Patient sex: F
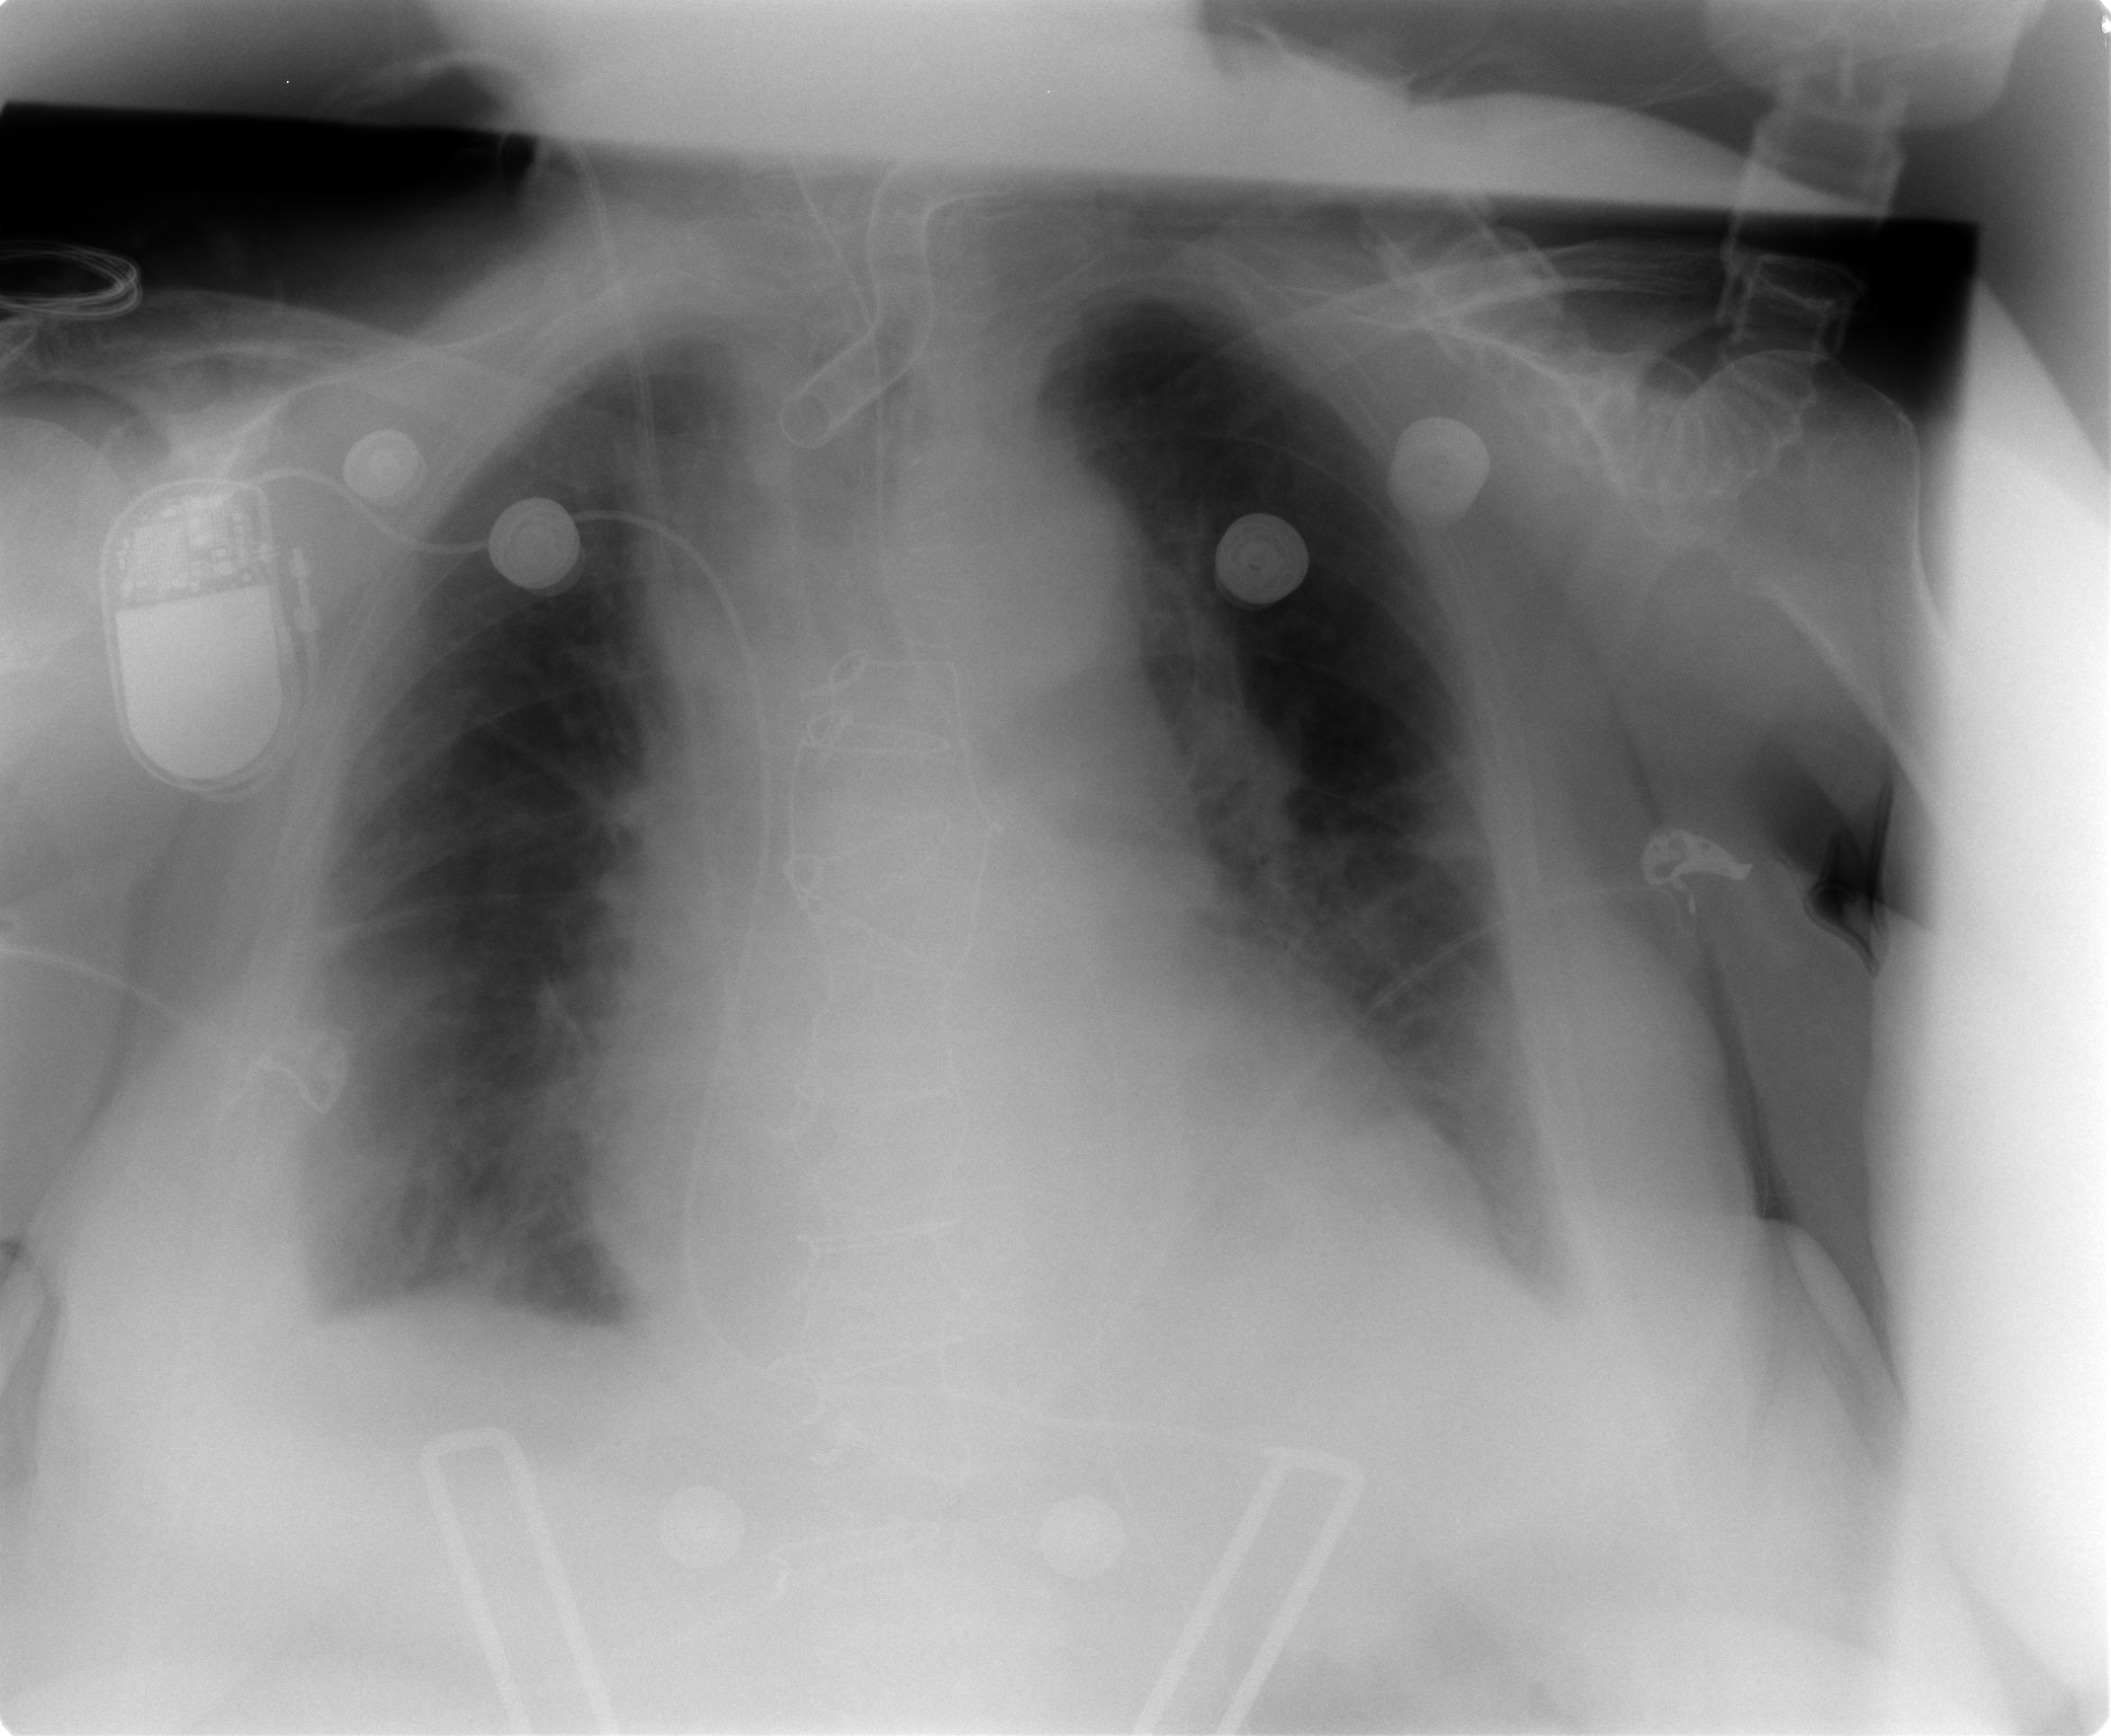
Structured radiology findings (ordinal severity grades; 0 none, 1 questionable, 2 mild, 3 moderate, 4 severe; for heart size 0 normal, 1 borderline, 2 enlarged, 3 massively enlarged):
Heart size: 2
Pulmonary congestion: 2
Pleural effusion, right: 2
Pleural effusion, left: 2
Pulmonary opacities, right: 0
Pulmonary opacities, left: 0
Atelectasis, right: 2
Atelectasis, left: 2